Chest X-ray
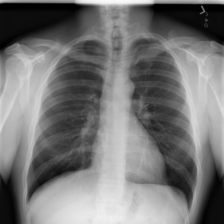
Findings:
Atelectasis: negative
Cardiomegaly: negative
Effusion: negative
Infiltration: negative
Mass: negative
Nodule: negative
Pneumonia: negative
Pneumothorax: negative
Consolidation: negative
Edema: negative
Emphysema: negative
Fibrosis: negative
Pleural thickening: negative
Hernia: negative